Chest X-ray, PA view. Patient: 48 years old, sex F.
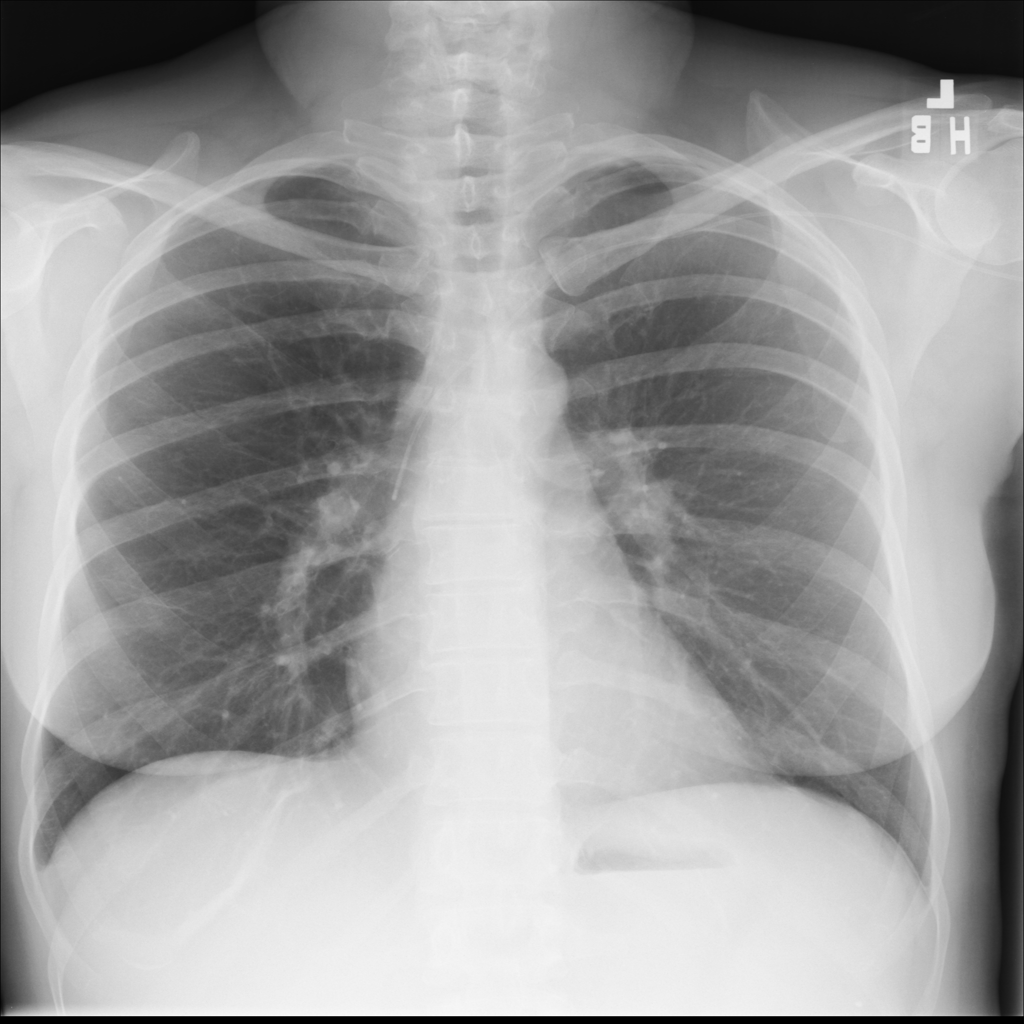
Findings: No Finding